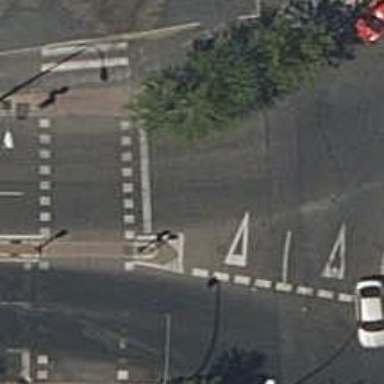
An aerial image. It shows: Road with traffic signals for signaling.